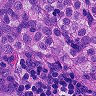
Metastatic tissue present: yes